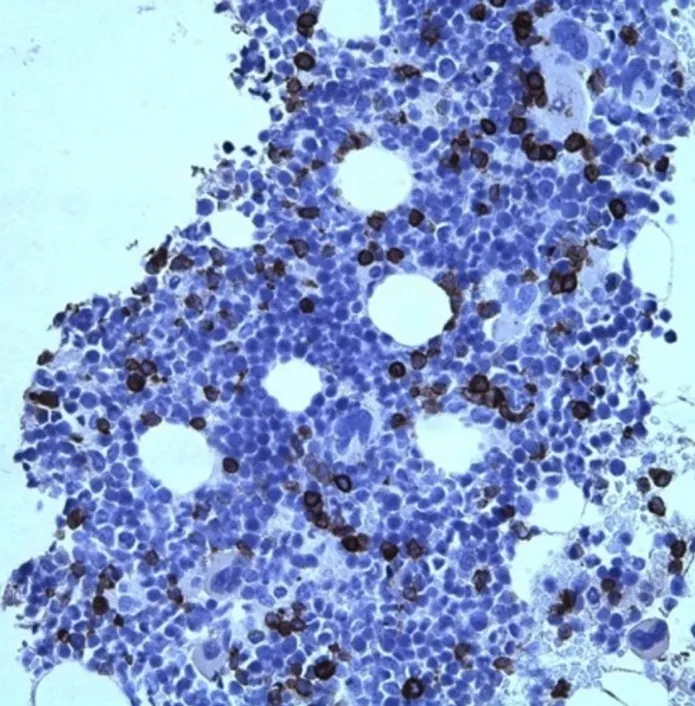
Bone marrow biopsy. Low power view. CD3 immunohistochemical staining consistent with lymphoma cells. Immunophenotyping was positive for CD16, and CD57 and was double negative for CD4 and 8.
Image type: pathology (immunostaining)